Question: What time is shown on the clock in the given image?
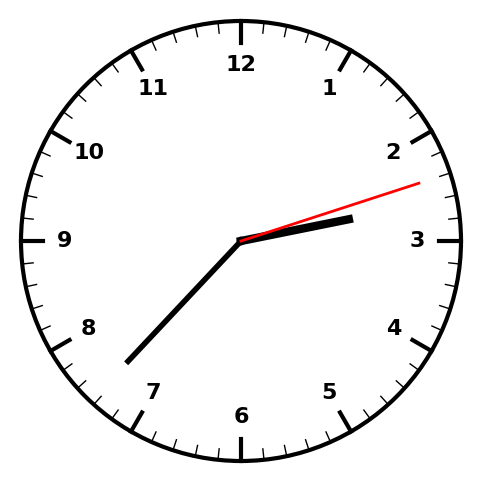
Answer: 02:37:12